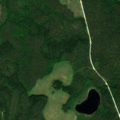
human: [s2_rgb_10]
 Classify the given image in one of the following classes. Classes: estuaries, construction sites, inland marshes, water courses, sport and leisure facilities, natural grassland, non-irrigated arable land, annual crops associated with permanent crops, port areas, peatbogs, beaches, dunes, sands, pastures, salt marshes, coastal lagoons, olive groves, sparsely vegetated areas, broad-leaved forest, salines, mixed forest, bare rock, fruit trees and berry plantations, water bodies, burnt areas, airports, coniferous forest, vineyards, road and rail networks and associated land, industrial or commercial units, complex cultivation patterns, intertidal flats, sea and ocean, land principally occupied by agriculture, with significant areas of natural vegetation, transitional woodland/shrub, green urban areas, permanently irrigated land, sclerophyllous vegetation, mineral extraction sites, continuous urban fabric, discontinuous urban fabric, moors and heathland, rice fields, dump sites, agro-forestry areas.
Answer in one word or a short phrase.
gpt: coniferous forest, mixed forest